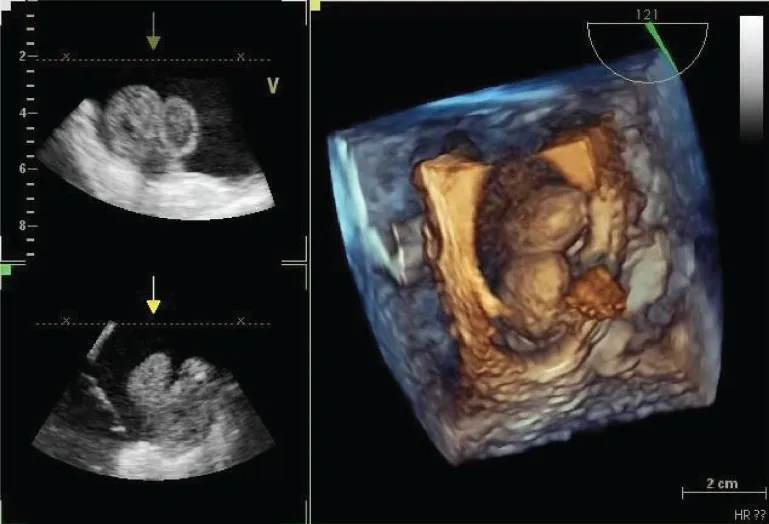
Tridimensional transesophageal echocardiogram of the mass in the right atrium.
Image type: radiology (ultrasound)